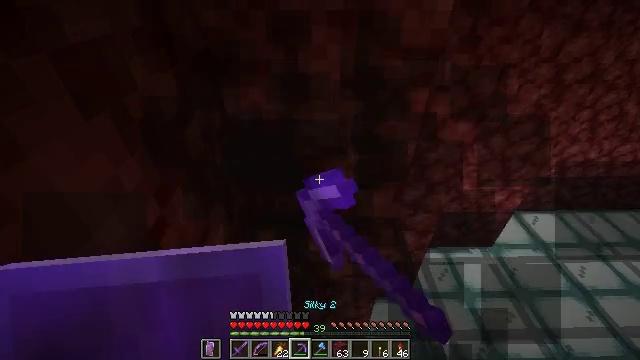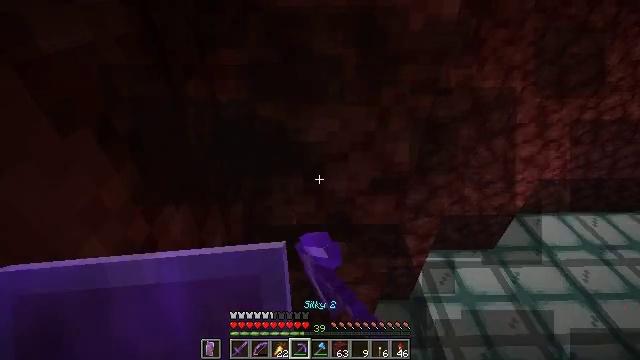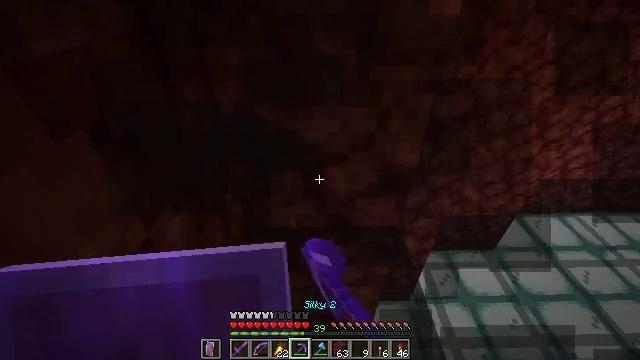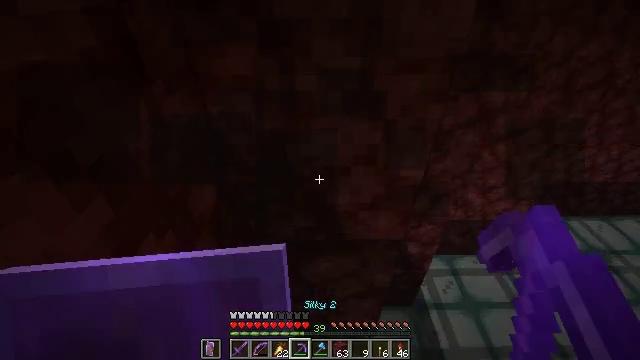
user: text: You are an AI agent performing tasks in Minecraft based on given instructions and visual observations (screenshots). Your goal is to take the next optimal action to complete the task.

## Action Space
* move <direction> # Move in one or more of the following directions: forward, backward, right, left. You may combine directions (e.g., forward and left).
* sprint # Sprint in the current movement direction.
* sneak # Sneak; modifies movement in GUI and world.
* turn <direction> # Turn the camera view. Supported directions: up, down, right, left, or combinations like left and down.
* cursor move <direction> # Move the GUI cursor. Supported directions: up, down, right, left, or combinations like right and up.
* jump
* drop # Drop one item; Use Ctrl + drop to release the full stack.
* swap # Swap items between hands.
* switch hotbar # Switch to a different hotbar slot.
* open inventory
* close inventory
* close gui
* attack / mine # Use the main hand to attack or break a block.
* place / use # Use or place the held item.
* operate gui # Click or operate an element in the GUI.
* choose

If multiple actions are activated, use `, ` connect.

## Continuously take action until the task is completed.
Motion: motion action
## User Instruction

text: Break the black stained glass.
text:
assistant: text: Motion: move forward, sneak, attack / mine
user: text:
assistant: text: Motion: move forward, sneak, attack / mine
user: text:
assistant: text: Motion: move forward, sneak, attack / mine
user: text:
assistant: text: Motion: sneak, attack / mine